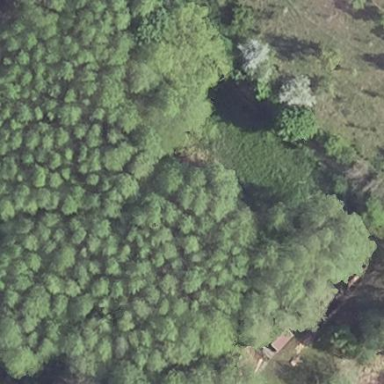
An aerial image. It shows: Forest with mixed types of leaves.